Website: macys
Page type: cross-sells
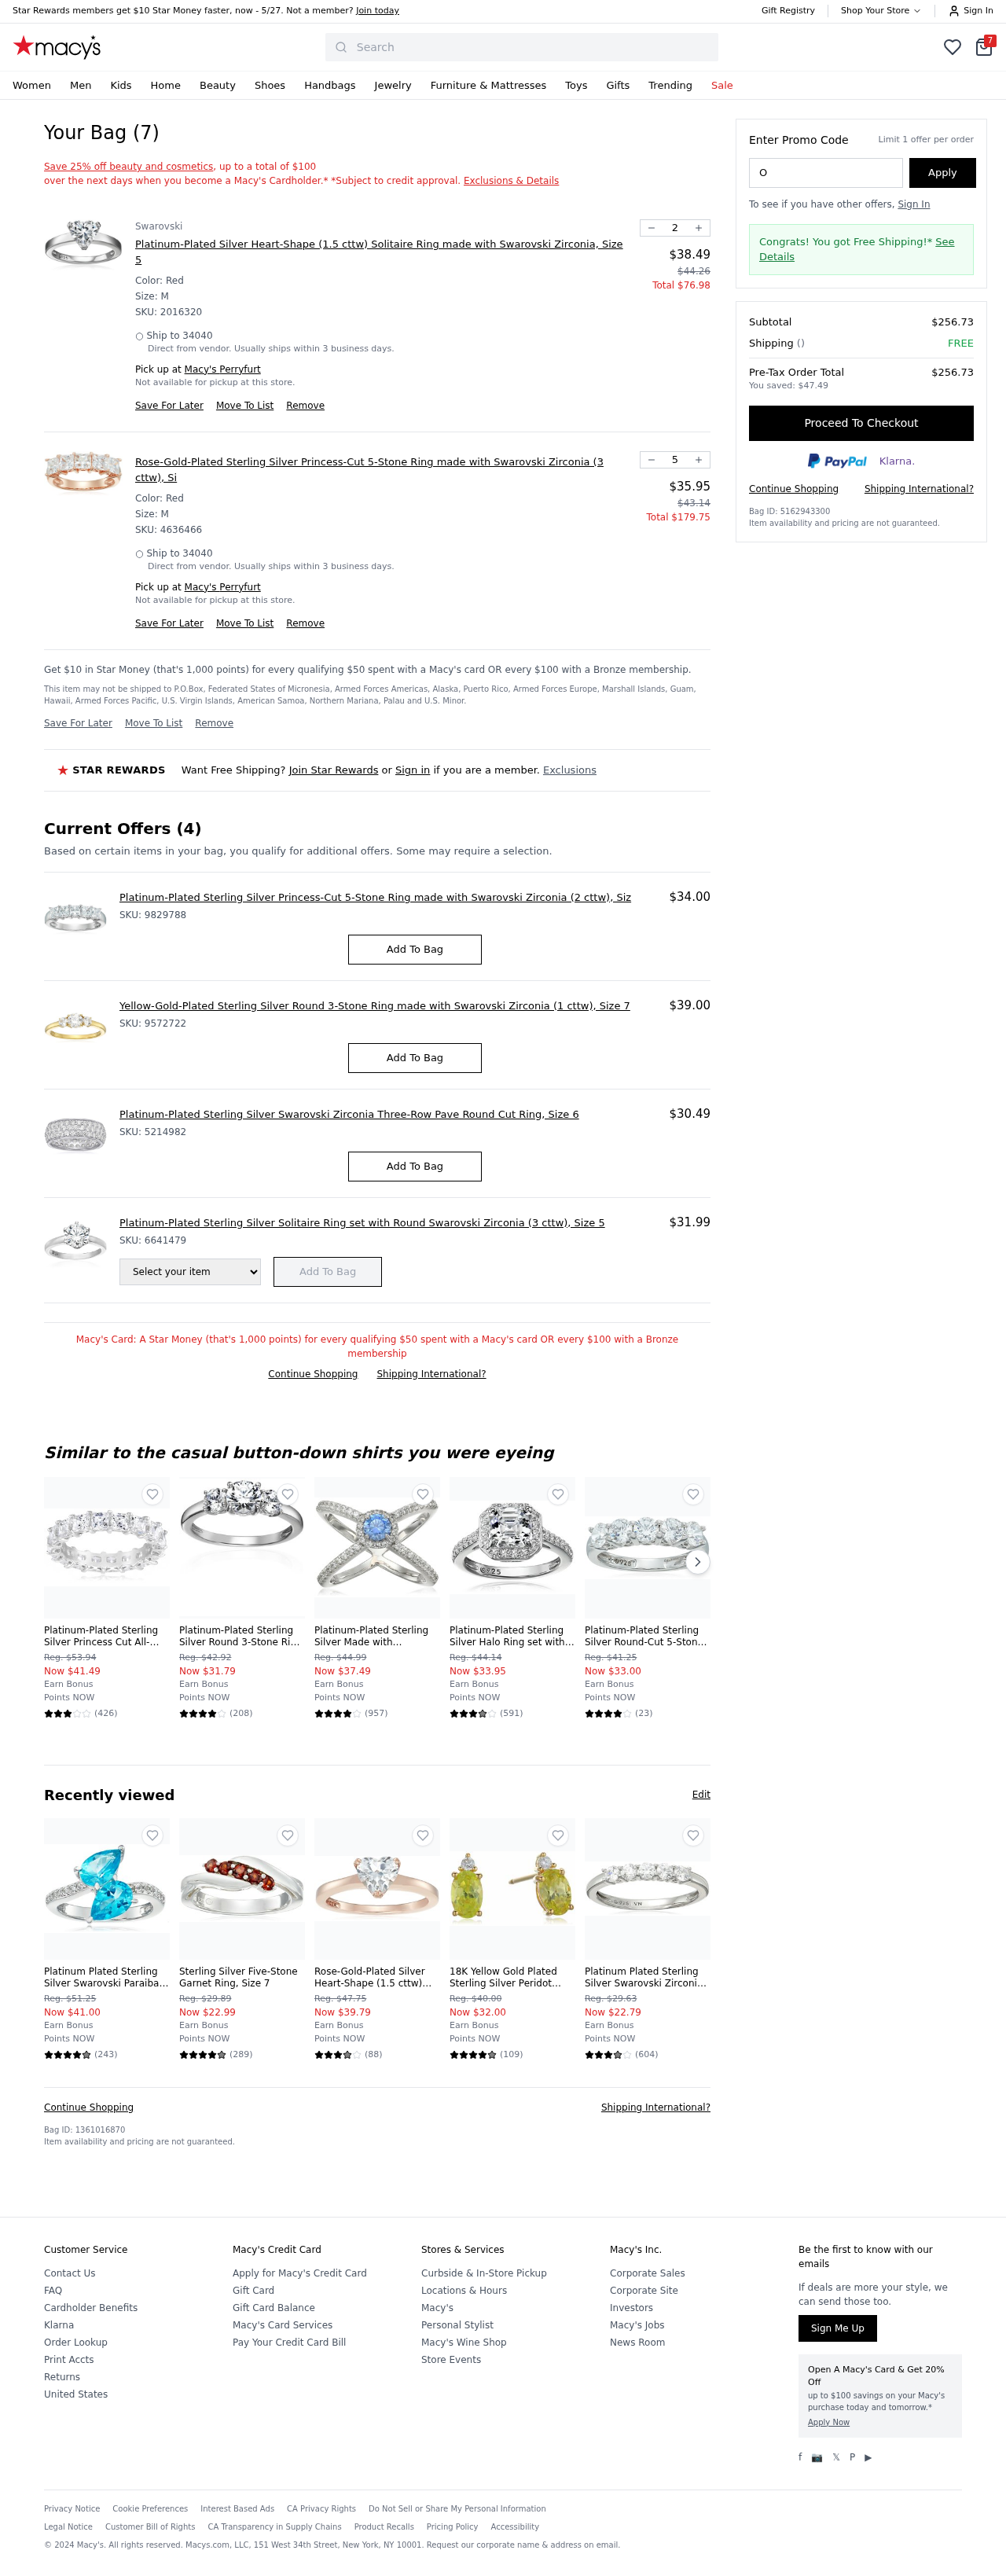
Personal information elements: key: PII_CITY
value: Perryfurt
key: PII_POSTCODE
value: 34040
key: PII_PROMO_CODE
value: OFF30
Product elements: key: PRODUCT10_NAME
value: Platinum Plated Sterling Silver Swarovski Paraiba Blue and White Topaz Bypass Ring
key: PRODUCT10_NUM_RATINGS
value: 243
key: PRODUCT10_PRICE
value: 41
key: PRODUCT10_RATING
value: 4.8
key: PRODUCT11_NAME
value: Sterling Silver Five-Stone Garnet Ring, Size 7
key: PRODUCT11_NUM_RATINGS
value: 289
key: PRODUCT11_PRICE
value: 22.99
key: PRODUCT11_RATING
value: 4.5
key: PRODUCT12_NAME
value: Rose-Gold-Plated Silver Heart-Shape (1.5 cttw) Solitaire Ring made with Swarovski Zirconia, Size 7
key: PRODUCT12_NUM_RATINGS
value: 88
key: PRODUCT12_PRICE
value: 39.79
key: PRODUCT12_RATING
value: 3.5
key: PRODUCT13_NAME
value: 18K Yellow Gold Plated Sterling Silver Peridot Colored Cubic Zirconia Stud Earrings
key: PRODUCT13_NUM_RATINGS
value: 109
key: PRODUCT13_PRICE
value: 32
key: PRODUCT13_RATING
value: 4.9
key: PRODUCT14_NAME
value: Platinum Plated Sterling Silver Swarovski Zirconia Round Cut 5 -Stone Ring
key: PRODUCT14_NUM_RATINGS
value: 604
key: PRODUCT14_PRICE
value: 22.79
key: PRODUCT14_RATING
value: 3.9
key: PRODUCT15_NAME
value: Platinum-Plated Sterling Silver Princess-Cut 5-Stone Ring made with Swarovski Zirconia (2 cttw), Siz
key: PRODUCT15_PRICE
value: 34
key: PRODUCT16_NAME
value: Platinum-Plated Sterling Silver Swarovski Zirconia Three-Row Pave Round Cut Ring, Size 6
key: PRODUCT16_PRICE
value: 30.49
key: PRODUCT1_BRAND
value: Swarovski
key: PRODUCT1_NAME
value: Platinum-Plated Silver Heart-Shape (1.5 cttw) Solitaire Ring made with Swarovski Zirconia, Size 5
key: PRODUCT1_PRICE
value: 38.49
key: PRODUCT1_QUANTITY
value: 2
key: PRODUCT2_NAME
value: Rose-Gold-Plated Sterling Silver Princess-Cut 5-Stone Ring made with Swarovski Zirconia (3 cttw), Si
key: PRODUCT2_PRICE
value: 35.95
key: PRODUCT2_QUANTITY
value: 5
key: PRODUCT3_NAME
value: Yellow-Gold-Plated Sterling Silver Round 3-Stone Ring made with Swarovski Zirconia (1 cttw), Size 7
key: PRODUCT3_PRICE
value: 39
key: PRODUCT4_NAME
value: Platinum-Plated Sterling Silver Solitaire Ring set with Round Swarovski Zirconia (3 cttw), Size 5
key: PRODUCT4_PRICE
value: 31.99
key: PRODUCT5_NAME
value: Platinum-Plated Sterling Silver Princess Cut All-Around Band Ring made with Swarovski Zirconia (7.5
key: PRODUCT5_NUM_RATINGS
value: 426
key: PRODUCT5_PRICE
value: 41.49
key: PRODUCT5_RATING
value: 3.4
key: PRODUCT6_NAME
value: Platinum-Plated Sterling Silver Round 3-Stone Ring made with Swarovski Zirconia (2 cttw), Size 9
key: PRODUCT6_NUM_RATINGS
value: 208
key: PRODUCT6_PRICE
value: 31.79
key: PRODUCT6_RATING
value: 4
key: PRODUCT7_NAME
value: Platinum-Plated Sterling Silver Made with Swarovski Zirconia Fancy Pink and Clear Criss Cross Single
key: PRODUCT7_NUM_RATINGS
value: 957
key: PRODUCT7_PRICE
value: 37.49
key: PRODUCT7_RATING
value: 4.3
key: PRODUCT8_NAME
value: Platinum-Plated Sterling Silver Halo Ring set with Asscher Cut Swarovski Zirconia (1.5 cttw), Size 9
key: PRODUCT8_NUM_RATINGS
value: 591
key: PRODUCT8_PRICE
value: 33.95
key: PRODUCT8_RATING
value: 3.8
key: PRODUCT9_NAME
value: Platinum-Plated Sterling Silver Round-Cut 5-Stone Ring made with Swarovski Zirconia (1.25 cttw), Siz
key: PRODUCT9_NUM_RATINGS
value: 23
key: PRODUCT9_PRICE
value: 33
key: PRODUCT9_RATING
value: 4
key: PRODUCT1_SKU
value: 2016320
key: PRODUCT1_ORIGINAL_PRICE
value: $44.26
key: PRODUCT1_TOTAL
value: $76.98
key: PRODUCT2_SKU
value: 4636466
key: PRODUCT2_ORIGINAL_PRICE
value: $43.14
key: PRODUCT2_TOTAL
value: $179.75
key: PRODUCT15_SKU
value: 9829788
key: PRODUCT3_SKU
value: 9572722
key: PRODUCT16_SKU
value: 5214982
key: PRODUCT4_SKU
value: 6641479
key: PRODUCT5_ORIGINAL_PRICE
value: Reg. $53.94
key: PRODUCT6_ORIGINAL_PRICE
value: Reg. $42.92
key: PRODUCT7_ORIGINAL_PRICE
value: Reg. $44.99
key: PRODUCT8_ORIGINAL_PRICE
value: Reg. $44.14
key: PRODUCT9_ORIGINAL_PRICE
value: Reg. $41.25
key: PRODUCT10_ORIGINAL_PRICE
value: Reg. $51.25
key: PRODUCT11_ORIGINAL_PRICE
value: Reg. $29.89
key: PRODUCT12_ORIGINAL_PRICE
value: Reg. $47.75
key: PRODUCT13_ORIGINAL_PRICE
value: Reg. $40.00
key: PRODUCT14_ORIGINAL_PRICE
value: Reg. $29.63
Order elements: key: ORDER_NUM_ITEMS
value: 7
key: ORDER_SUBTOTAL
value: $256.73
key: ORDER_TOTAL
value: $256.73
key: ORDER_SAVINGS
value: $47.49
Search elements: key: HEADER_SEARCH
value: Search